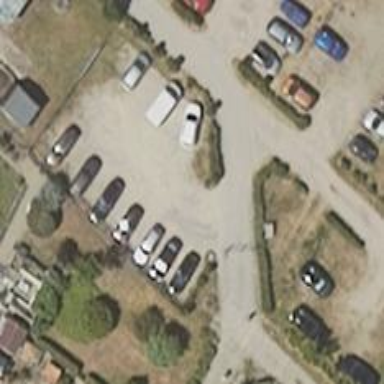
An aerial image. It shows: Road serving as parking aisle.